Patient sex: F
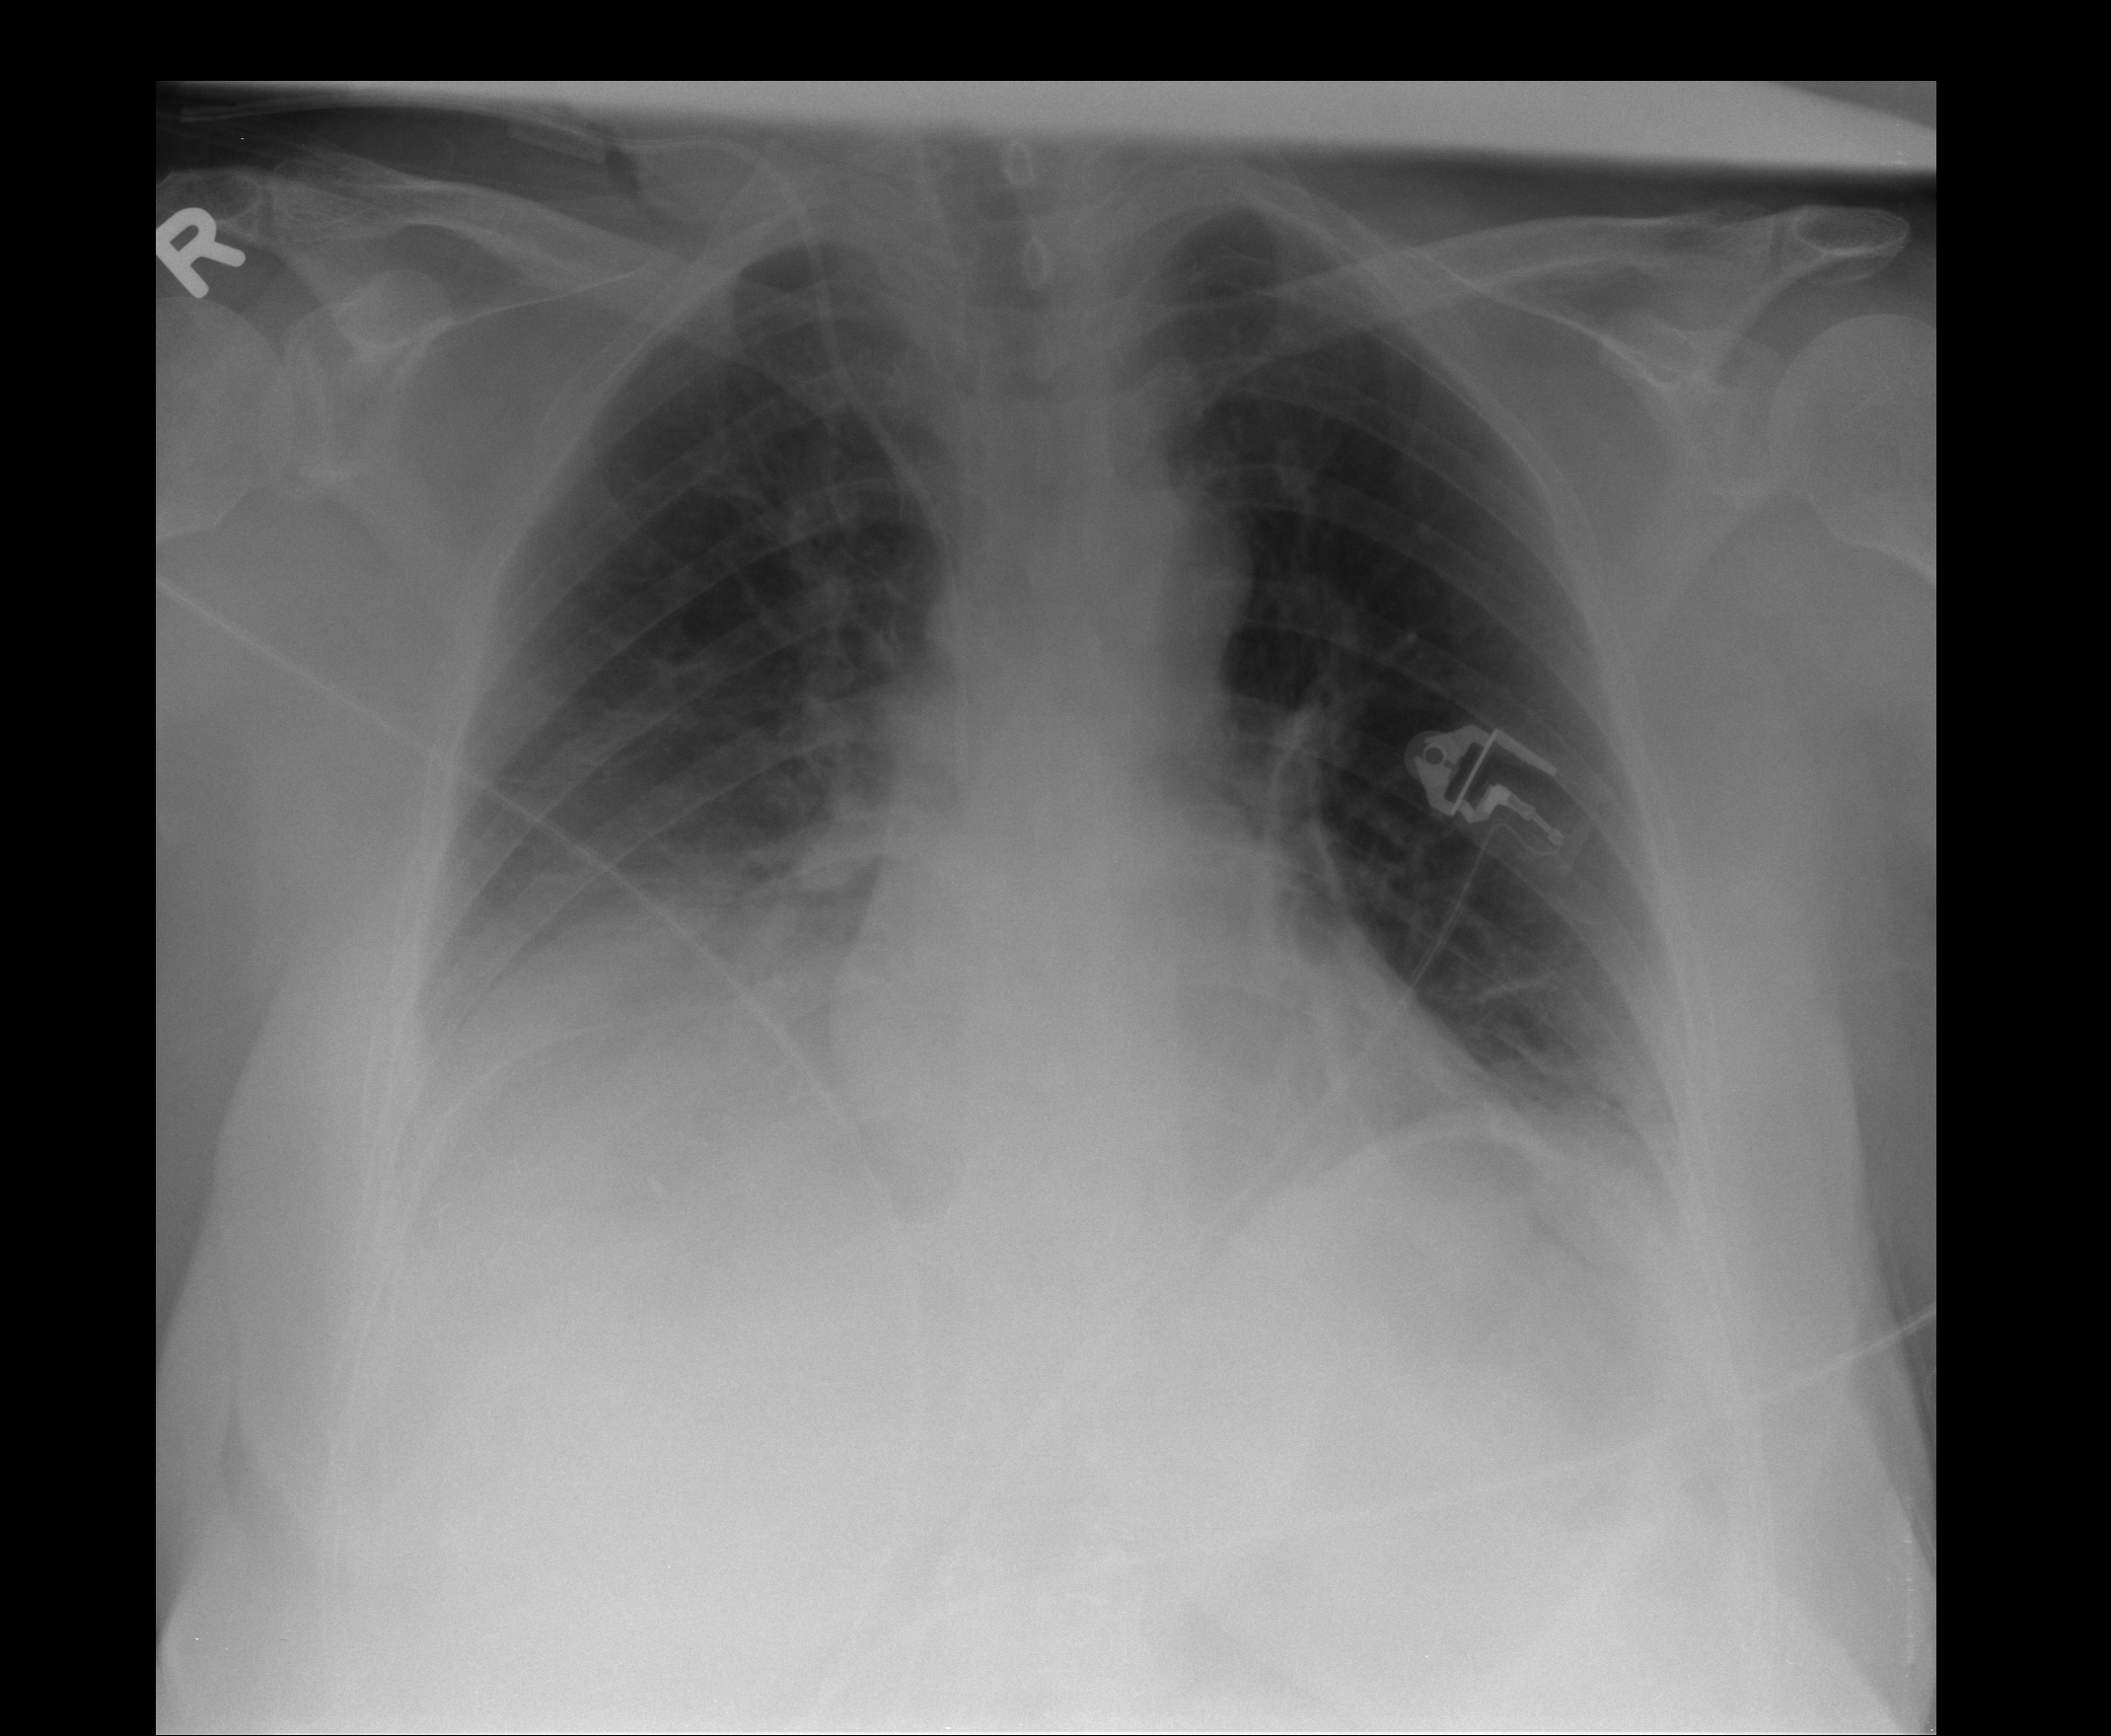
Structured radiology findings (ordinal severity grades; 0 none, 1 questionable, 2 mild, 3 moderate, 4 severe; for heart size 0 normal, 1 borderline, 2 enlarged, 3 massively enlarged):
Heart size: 0
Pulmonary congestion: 0
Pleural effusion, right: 2
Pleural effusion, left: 1
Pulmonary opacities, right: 0
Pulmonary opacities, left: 0
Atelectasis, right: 3
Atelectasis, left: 2